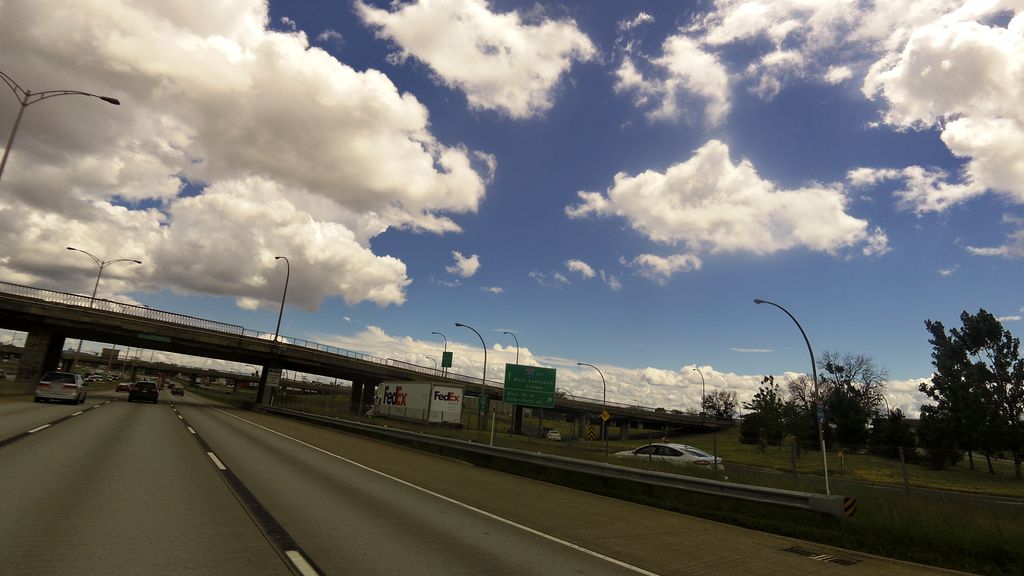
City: montreal